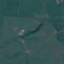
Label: Pasture